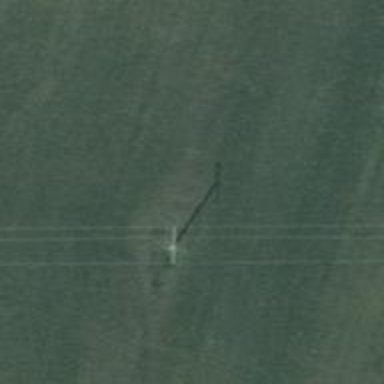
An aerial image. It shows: Power pole.